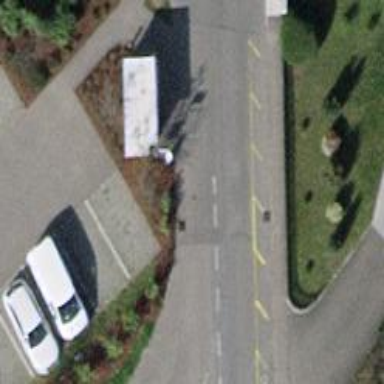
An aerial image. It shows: Bus stop with designated public transport stop position.